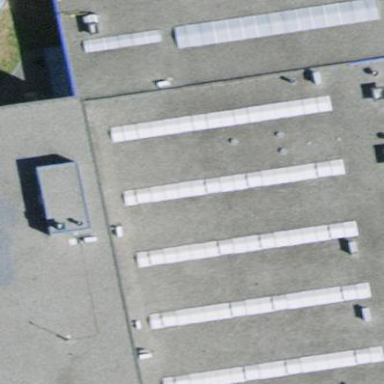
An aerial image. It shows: Industrial building.